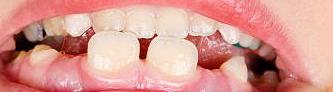
Condition: hypodontia